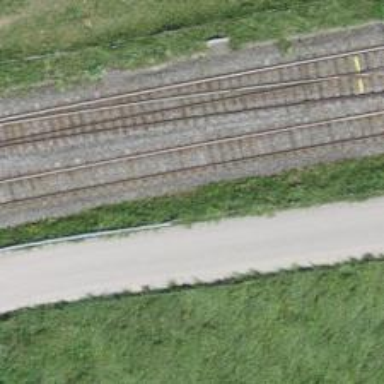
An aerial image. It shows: Single railway track with electrified contact line.